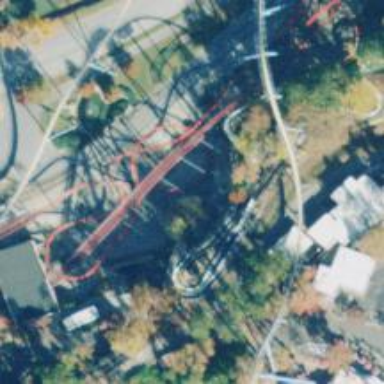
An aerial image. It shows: Water slide attraction.